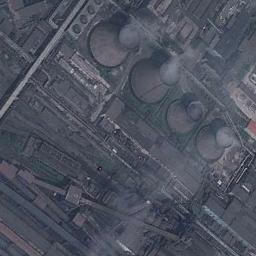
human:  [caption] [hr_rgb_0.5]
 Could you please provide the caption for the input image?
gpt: The thermal power station is on the grass next to some buildings with white mist above .

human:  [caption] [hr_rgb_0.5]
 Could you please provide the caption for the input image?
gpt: Many buildings of different shapes are next to the thermal power station .

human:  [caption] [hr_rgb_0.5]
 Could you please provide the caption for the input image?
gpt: There are about 10 thermal power stations here, and the roofs of the surrounding buildings are black .

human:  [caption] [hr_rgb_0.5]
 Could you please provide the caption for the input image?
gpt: In the thermal power plant there are plants and machinery, there are pipelines, and there are four cooling towers steaming .

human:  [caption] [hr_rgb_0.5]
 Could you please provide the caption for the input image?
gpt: There are some buildings and four chimneys on the thermal power station .